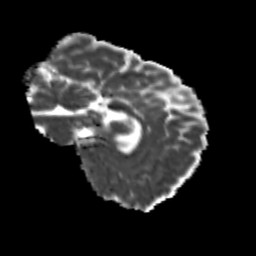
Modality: MD
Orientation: sagittal
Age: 23
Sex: male
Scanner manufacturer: siemens
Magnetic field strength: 3 T
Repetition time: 3.5 s
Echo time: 0.104 s